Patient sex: M
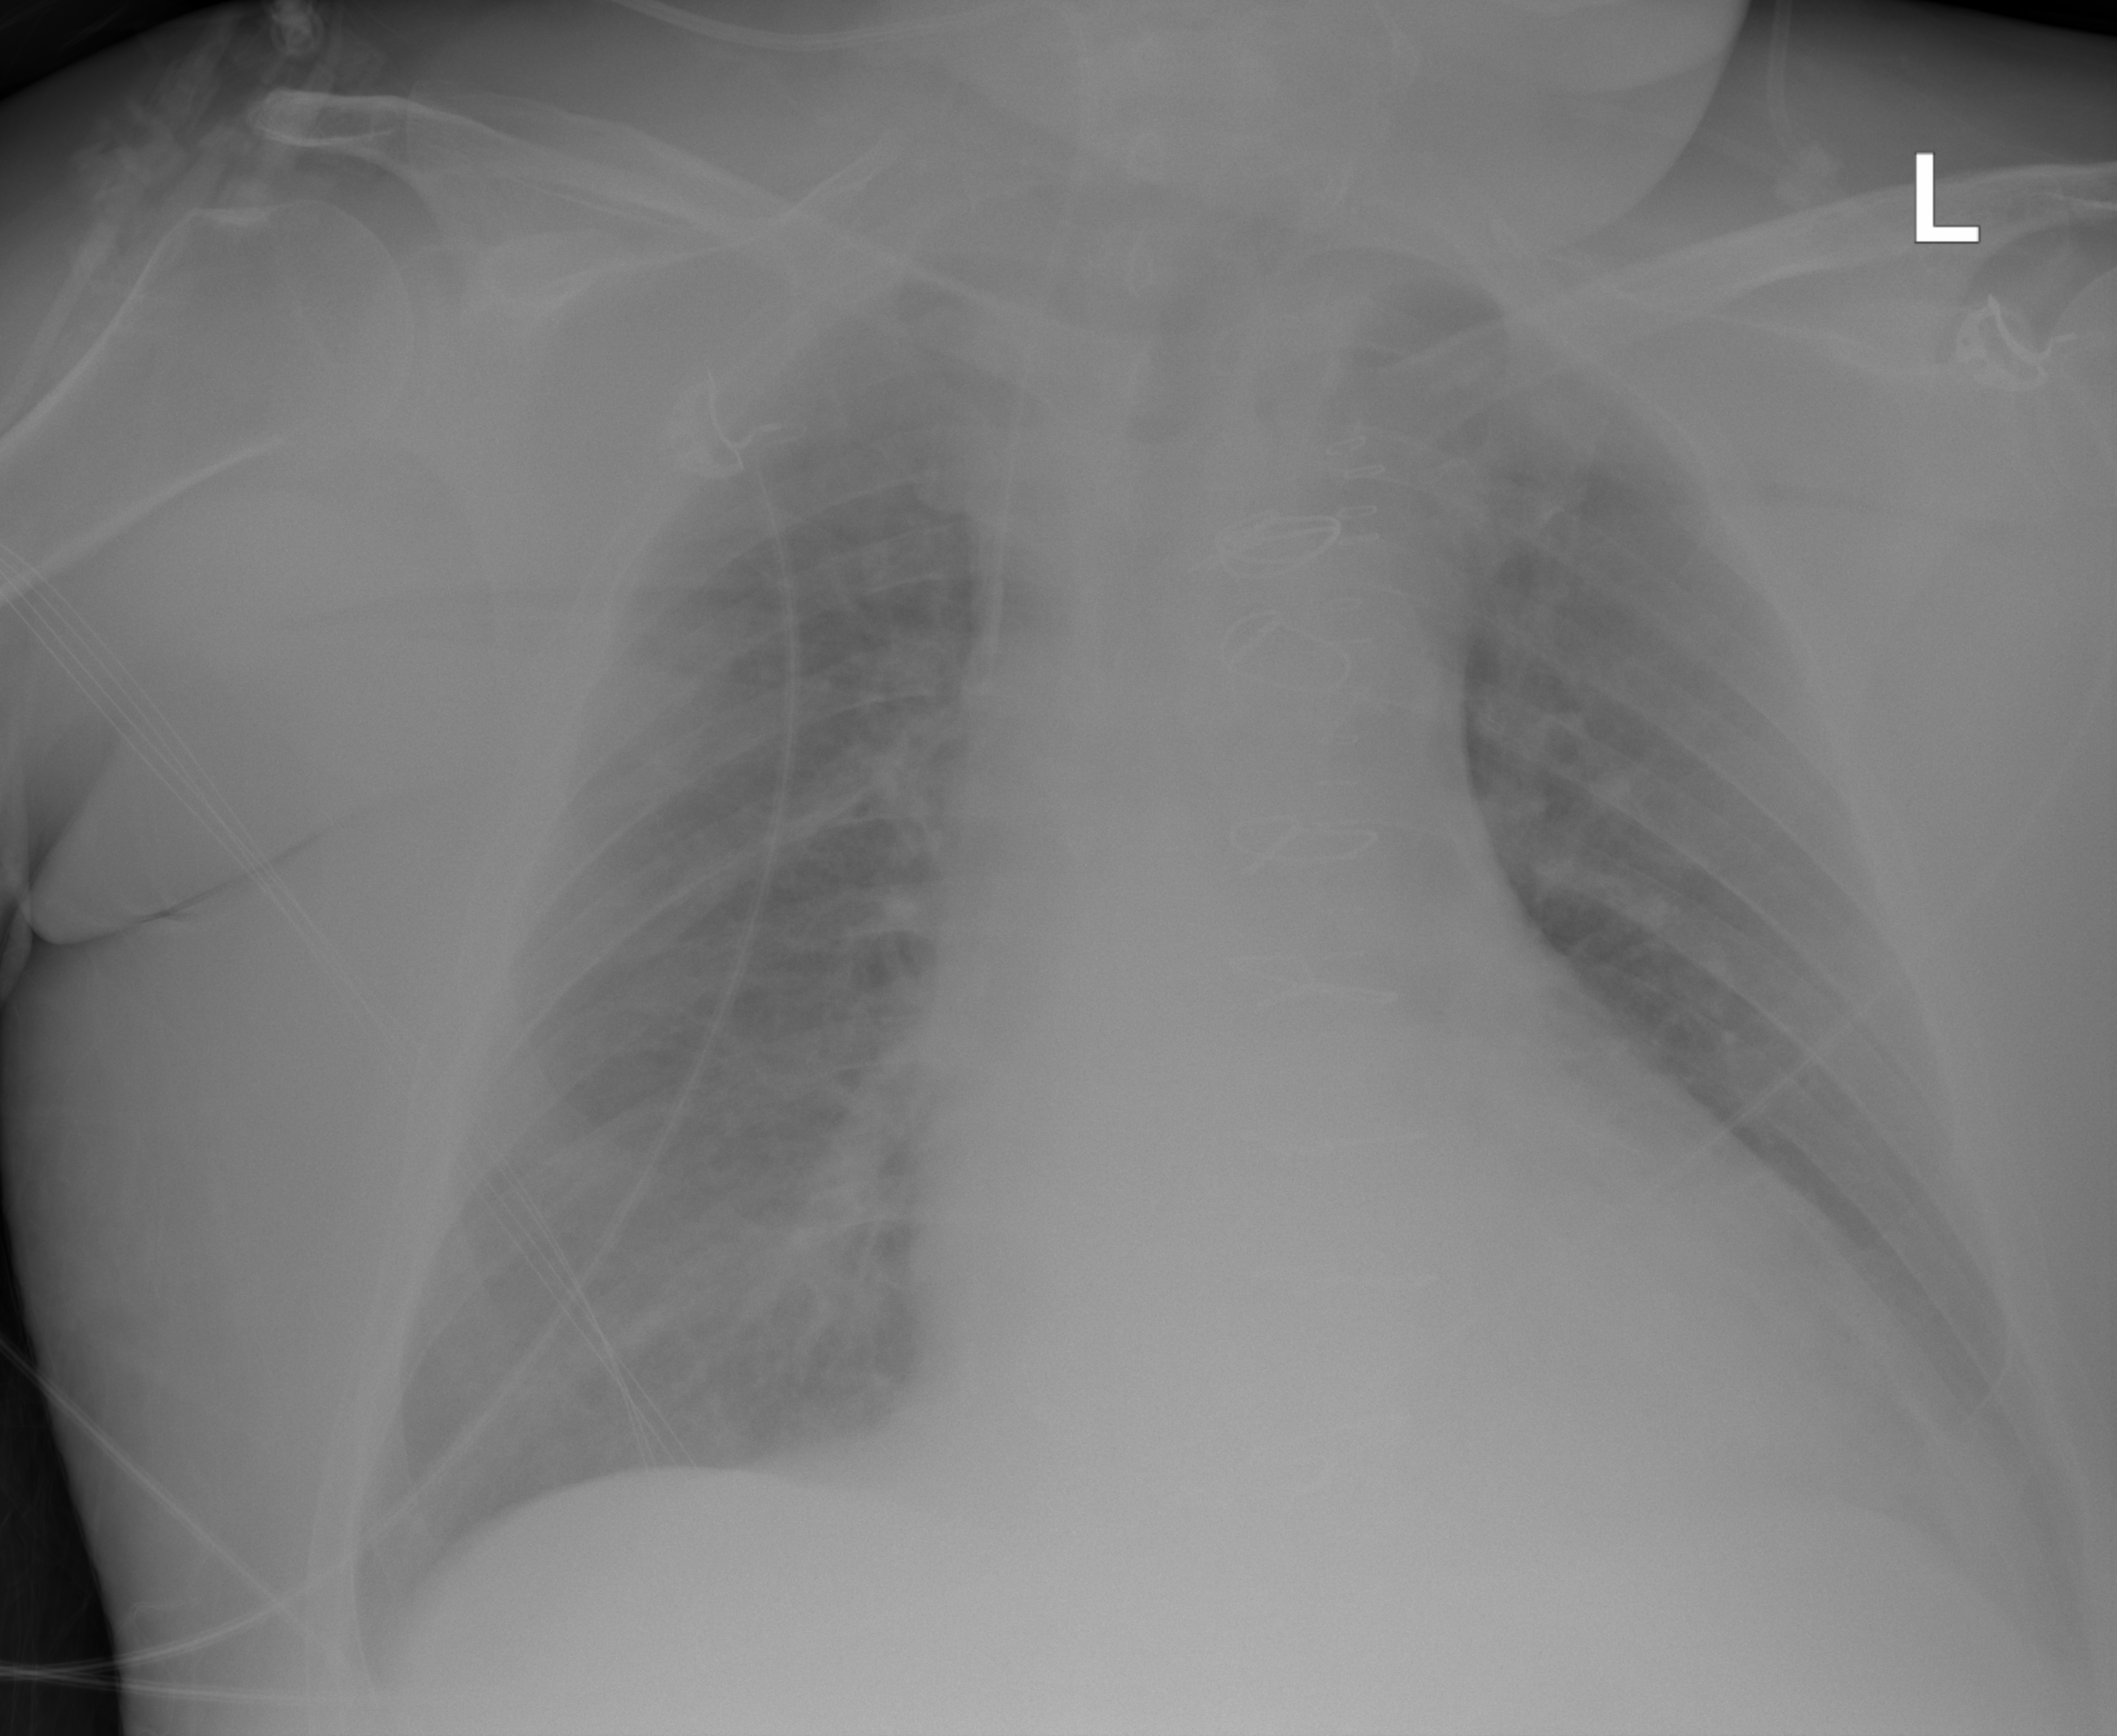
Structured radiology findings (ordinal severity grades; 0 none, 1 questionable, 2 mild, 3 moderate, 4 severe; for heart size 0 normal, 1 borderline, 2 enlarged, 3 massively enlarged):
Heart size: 1
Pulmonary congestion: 1
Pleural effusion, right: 0
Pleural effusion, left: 1
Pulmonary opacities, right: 0
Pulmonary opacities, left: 0
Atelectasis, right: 0
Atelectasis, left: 0